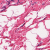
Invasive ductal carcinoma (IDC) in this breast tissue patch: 0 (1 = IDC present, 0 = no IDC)